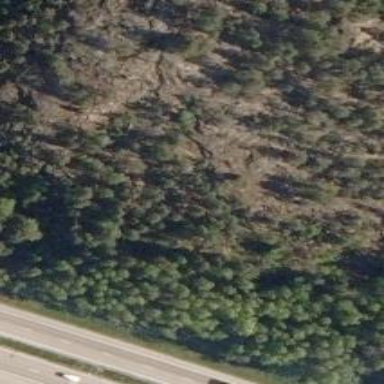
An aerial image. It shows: Cliff in nature.